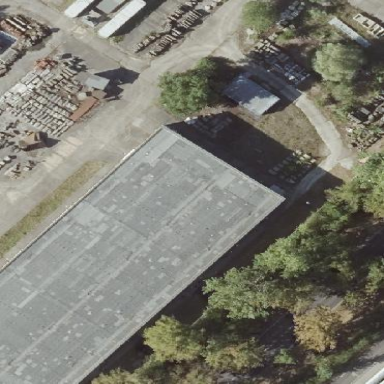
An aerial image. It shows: Industrial building with flat roof.